Interaction volume radius: 5 \u00c5
Interaction volume height: 10 \u00c5
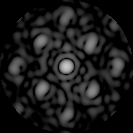
Disorder parameter: 0.374